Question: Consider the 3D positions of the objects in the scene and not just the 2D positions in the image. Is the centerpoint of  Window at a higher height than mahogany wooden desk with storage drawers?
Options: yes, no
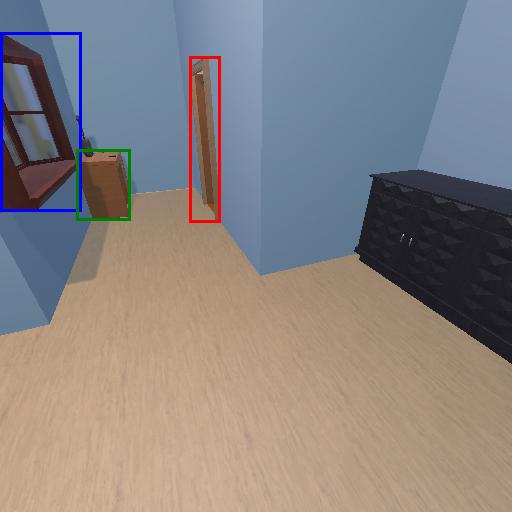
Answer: yes